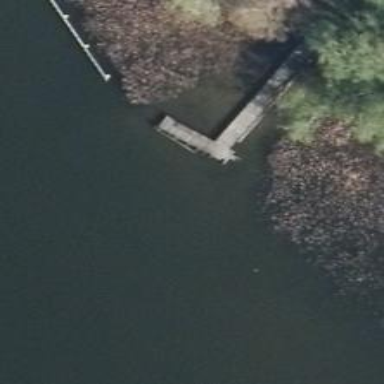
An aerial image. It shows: Man-made pier.